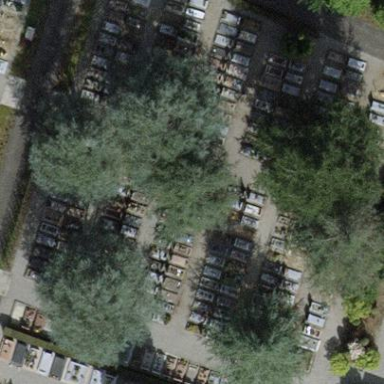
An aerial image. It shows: Sector within cemetery.